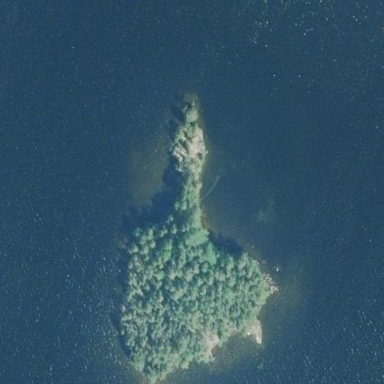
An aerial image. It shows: Island covered with woodland.